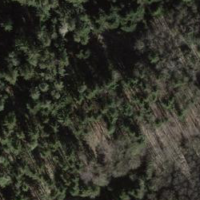
EUNIS habitat code: 44
Species observed at this site:
Impatiens parviflora